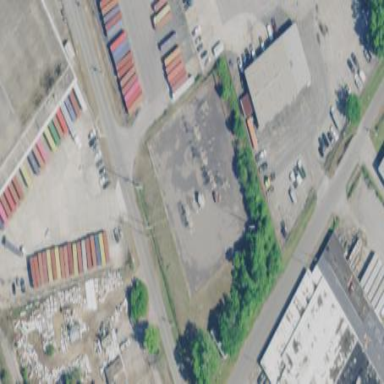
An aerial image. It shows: Distribution substation surrounded by fence.